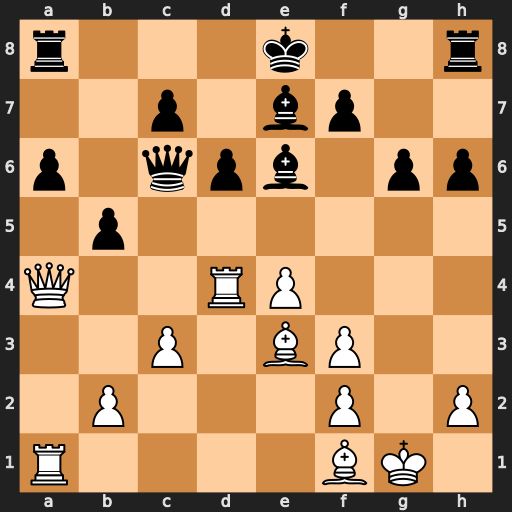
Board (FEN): r3k2r/2p1bp2/p1qpb1pp/1p6/Q2RP3/2P1BP2/1P3P1P/R4BK1
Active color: w
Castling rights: kq
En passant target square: -
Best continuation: Bxb5 Qxb5 Qxb5+ axb5 Rxa8+